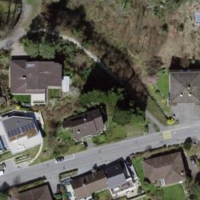
EUNIS habitat code: 55
Species observed at this site:
Galeopsis tetrahit